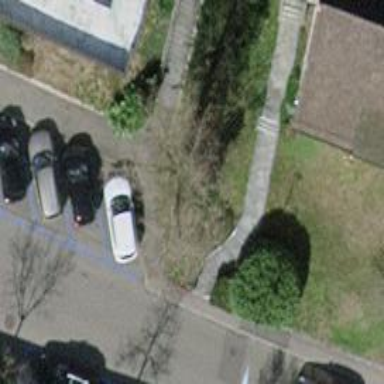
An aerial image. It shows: Set of steps on the road.